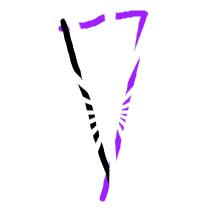
Shape: triangle